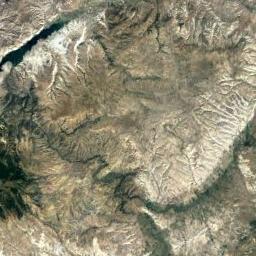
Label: mountain